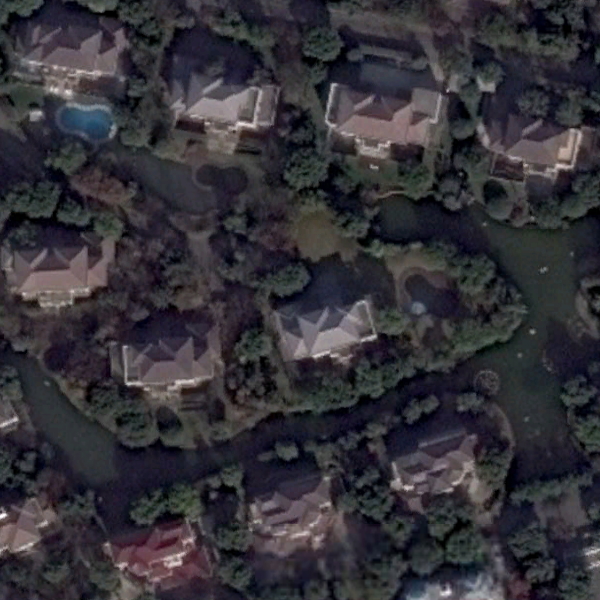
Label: MediumResidential